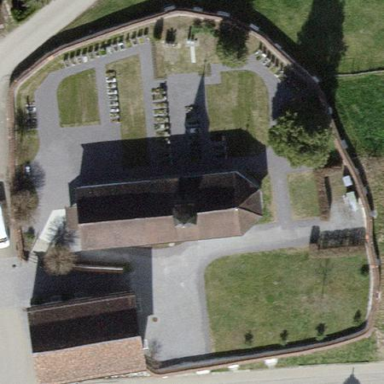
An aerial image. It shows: Religious site.